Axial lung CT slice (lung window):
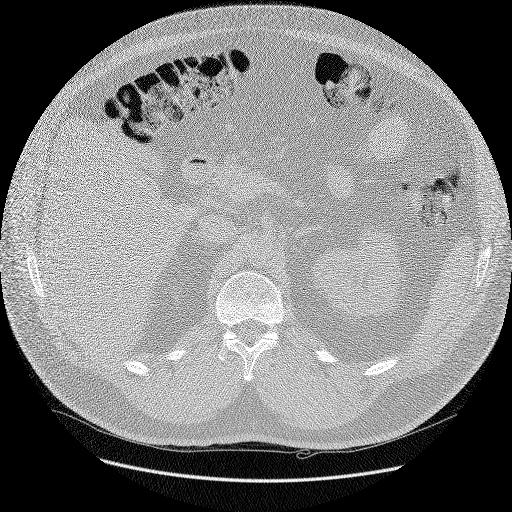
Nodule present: no